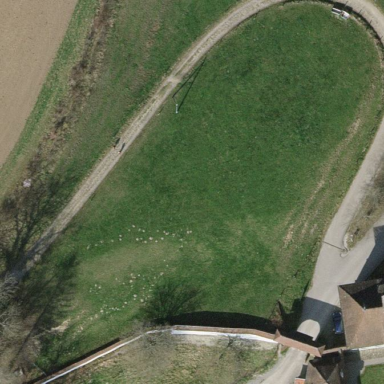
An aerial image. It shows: Fence surrounding meadow.